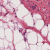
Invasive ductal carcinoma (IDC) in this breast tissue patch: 0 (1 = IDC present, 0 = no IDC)